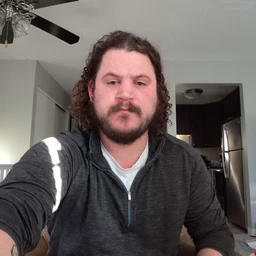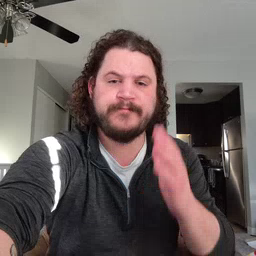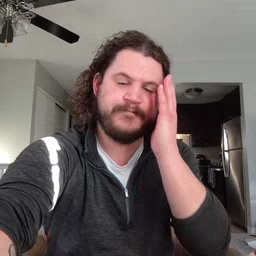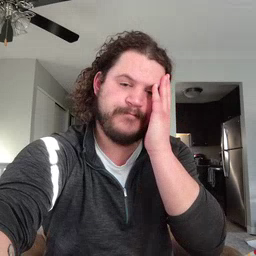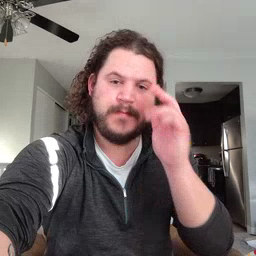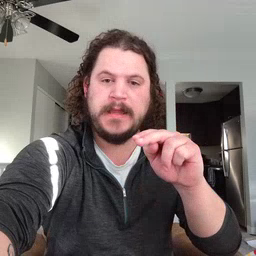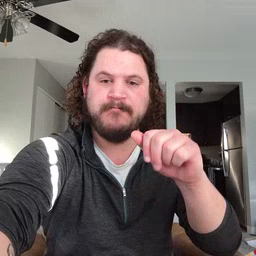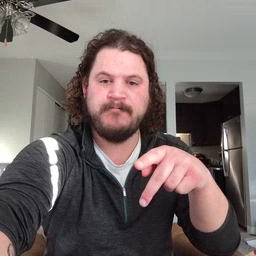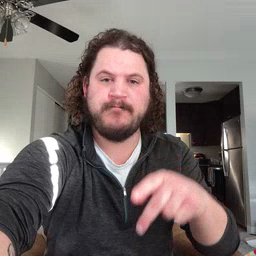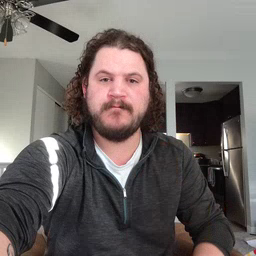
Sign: nap